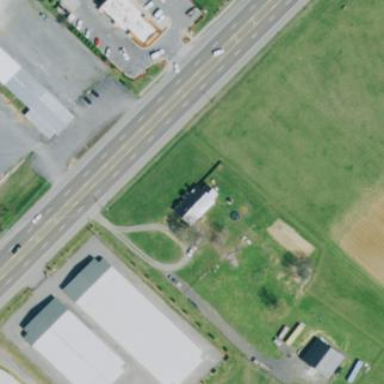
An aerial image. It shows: Building used for storage rental.